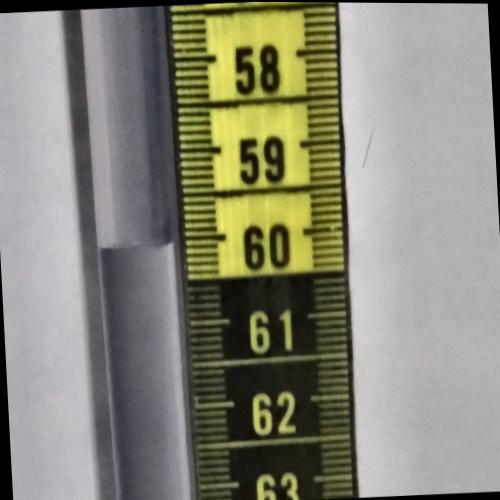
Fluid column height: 60.0 cm